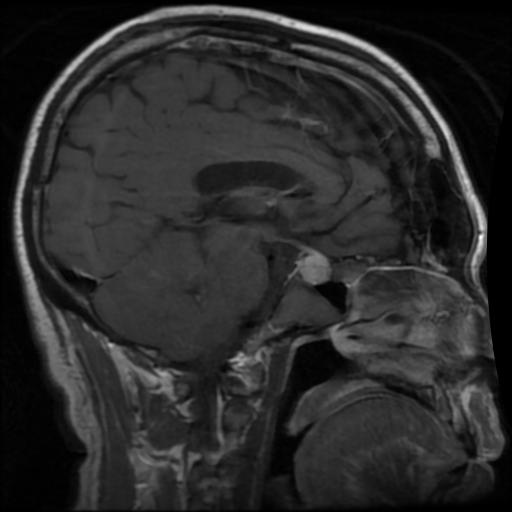
Label: pituitary